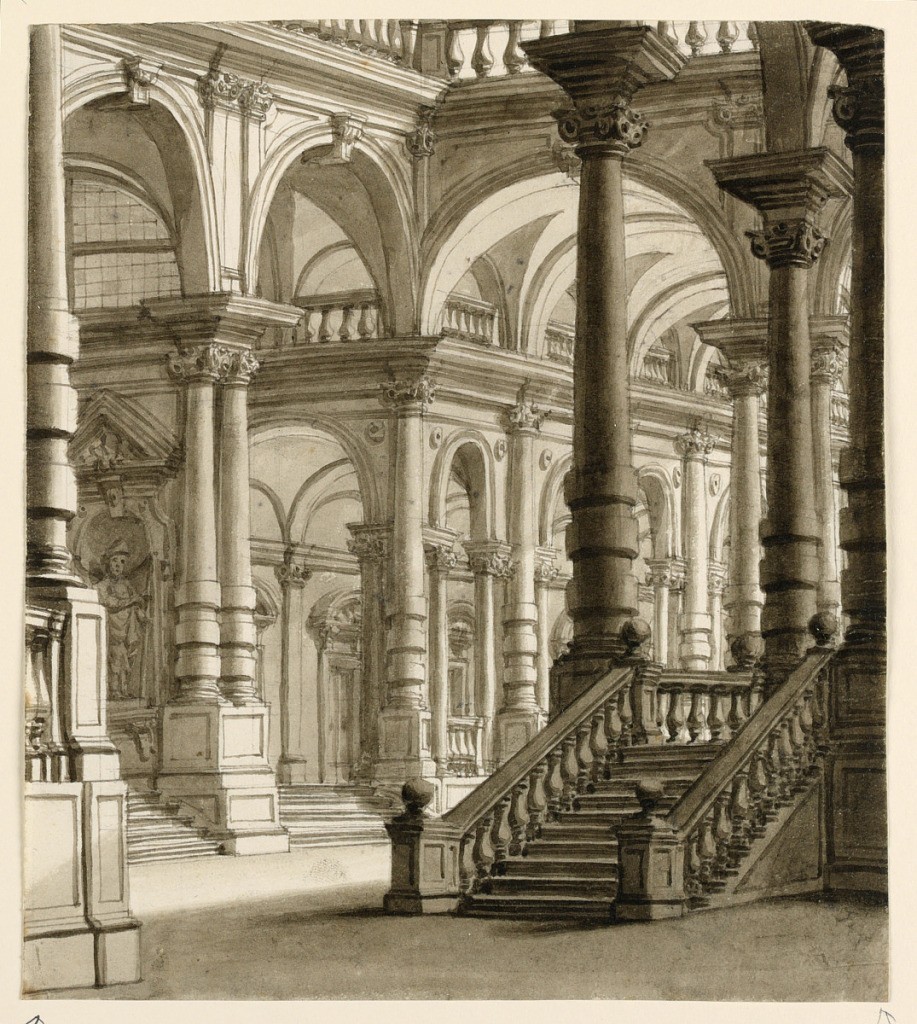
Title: Stage Design, Portico with Staircase
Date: early 19th century
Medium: Pen and brown ink, brush and brown wash, graphite on wove paper
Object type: Drawing
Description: Vertical rectangle. Renaissance style portico with stairs, richly decorated.